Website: home-depot
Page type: billing-address
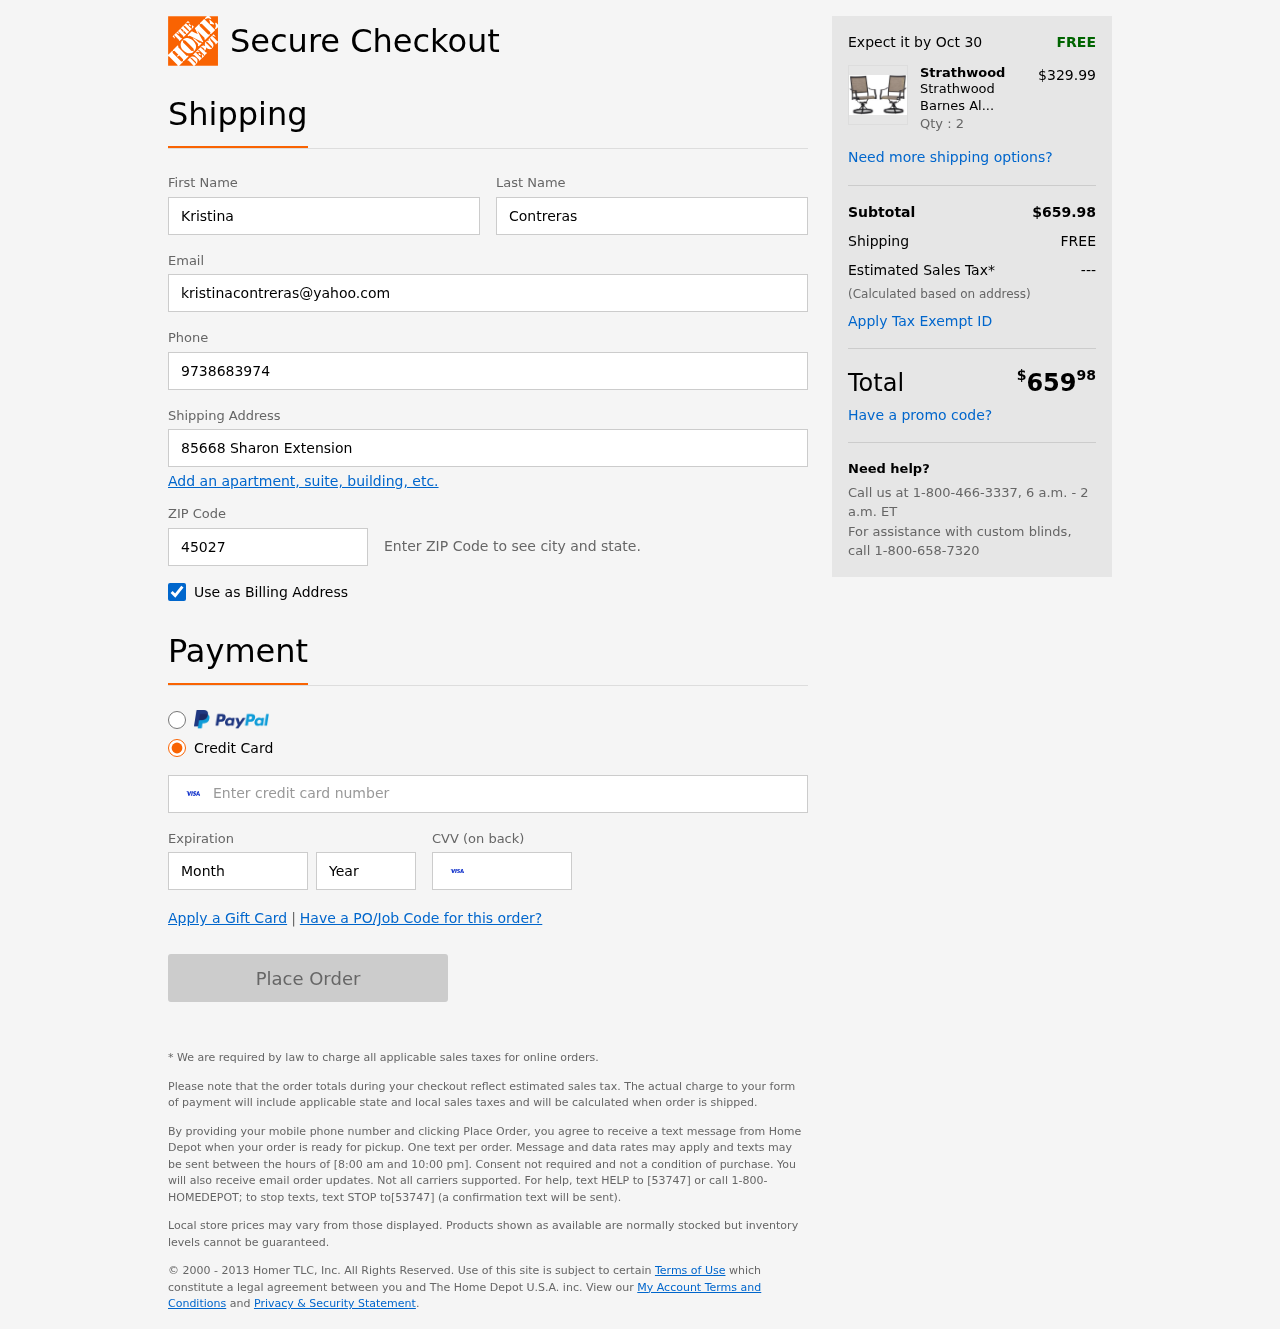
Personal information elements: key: PII_FIRSTNAME
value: Kristina
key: PII_LASTNAME
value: Contreras
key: PII_EMAIL
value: kristinacontreras@yahoo.com
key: PII_PHONE
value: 9738683974
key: PII_STREET
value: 85668 Sharon Extension
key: PII_POSTCODE
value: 45027
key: PII_CARD_NUMBER
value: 4358 8596 7468 3478
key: PII_CARD_EXPIRY_MONTH
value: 11
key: PII_CARD_CVV
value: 230
Product elements: key: PRODUCT1_BRAND
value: Strathwood
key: PRODUCT1_NAME
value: Strathwood Barnes Aluminum Swivel Rocker Chair, Set of 2
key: PRODUCT1_PRICE
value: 329.99
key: PRODUCT1_QUANTITY
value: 2
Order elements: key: ORDER_DELIVERY_DATE
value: Oct 30
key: ORDER_SUBTOTAL
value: $659.98
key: ORDER_SHIPPING_COST
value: FREE
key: ORDER_TAX
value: ---
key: ORDER_TOTAL2
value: $65998